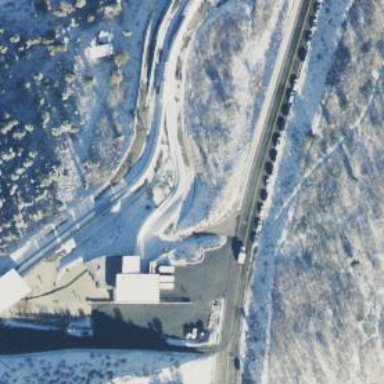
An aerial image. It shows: Bobsleigh track within leisure land.